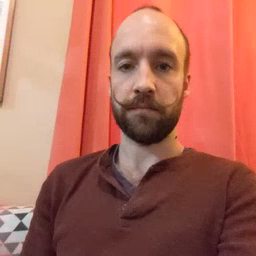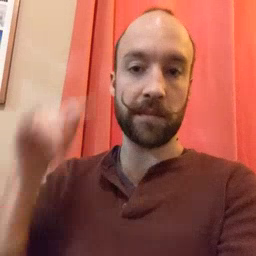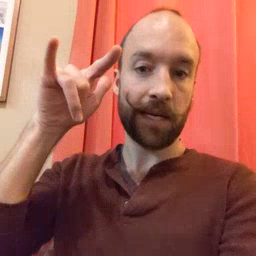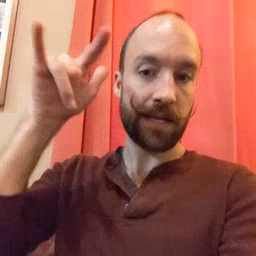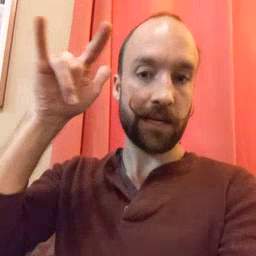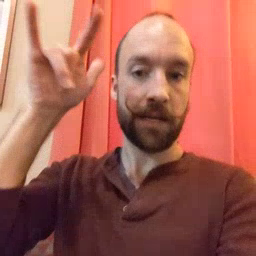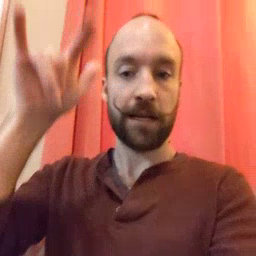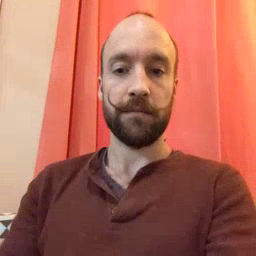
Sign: airplane